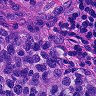
Metastatic tissue present: yes